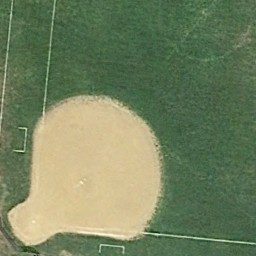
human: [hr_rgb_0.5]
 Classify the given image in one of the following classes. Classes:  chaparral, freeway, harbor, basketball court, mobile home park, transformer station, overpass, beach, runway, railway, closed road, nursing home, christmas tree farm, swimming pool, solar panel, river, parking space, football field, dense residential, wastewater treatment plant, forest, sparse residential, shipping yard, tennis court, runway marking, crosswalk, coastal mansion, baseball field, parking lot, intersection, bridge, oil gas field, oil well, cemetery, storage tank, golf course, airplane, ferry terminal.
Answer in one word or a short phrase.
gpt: baseball field